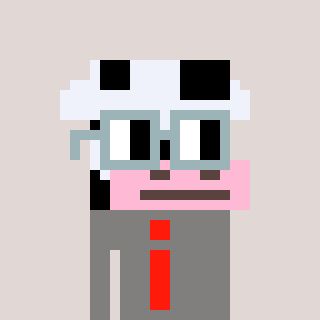
a pixel art character with square dark gray glasses, a cow-shaped head and a bluegrey-colored body on a warm background